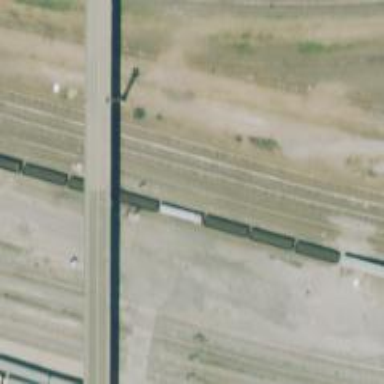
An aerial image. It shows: Railway signal.